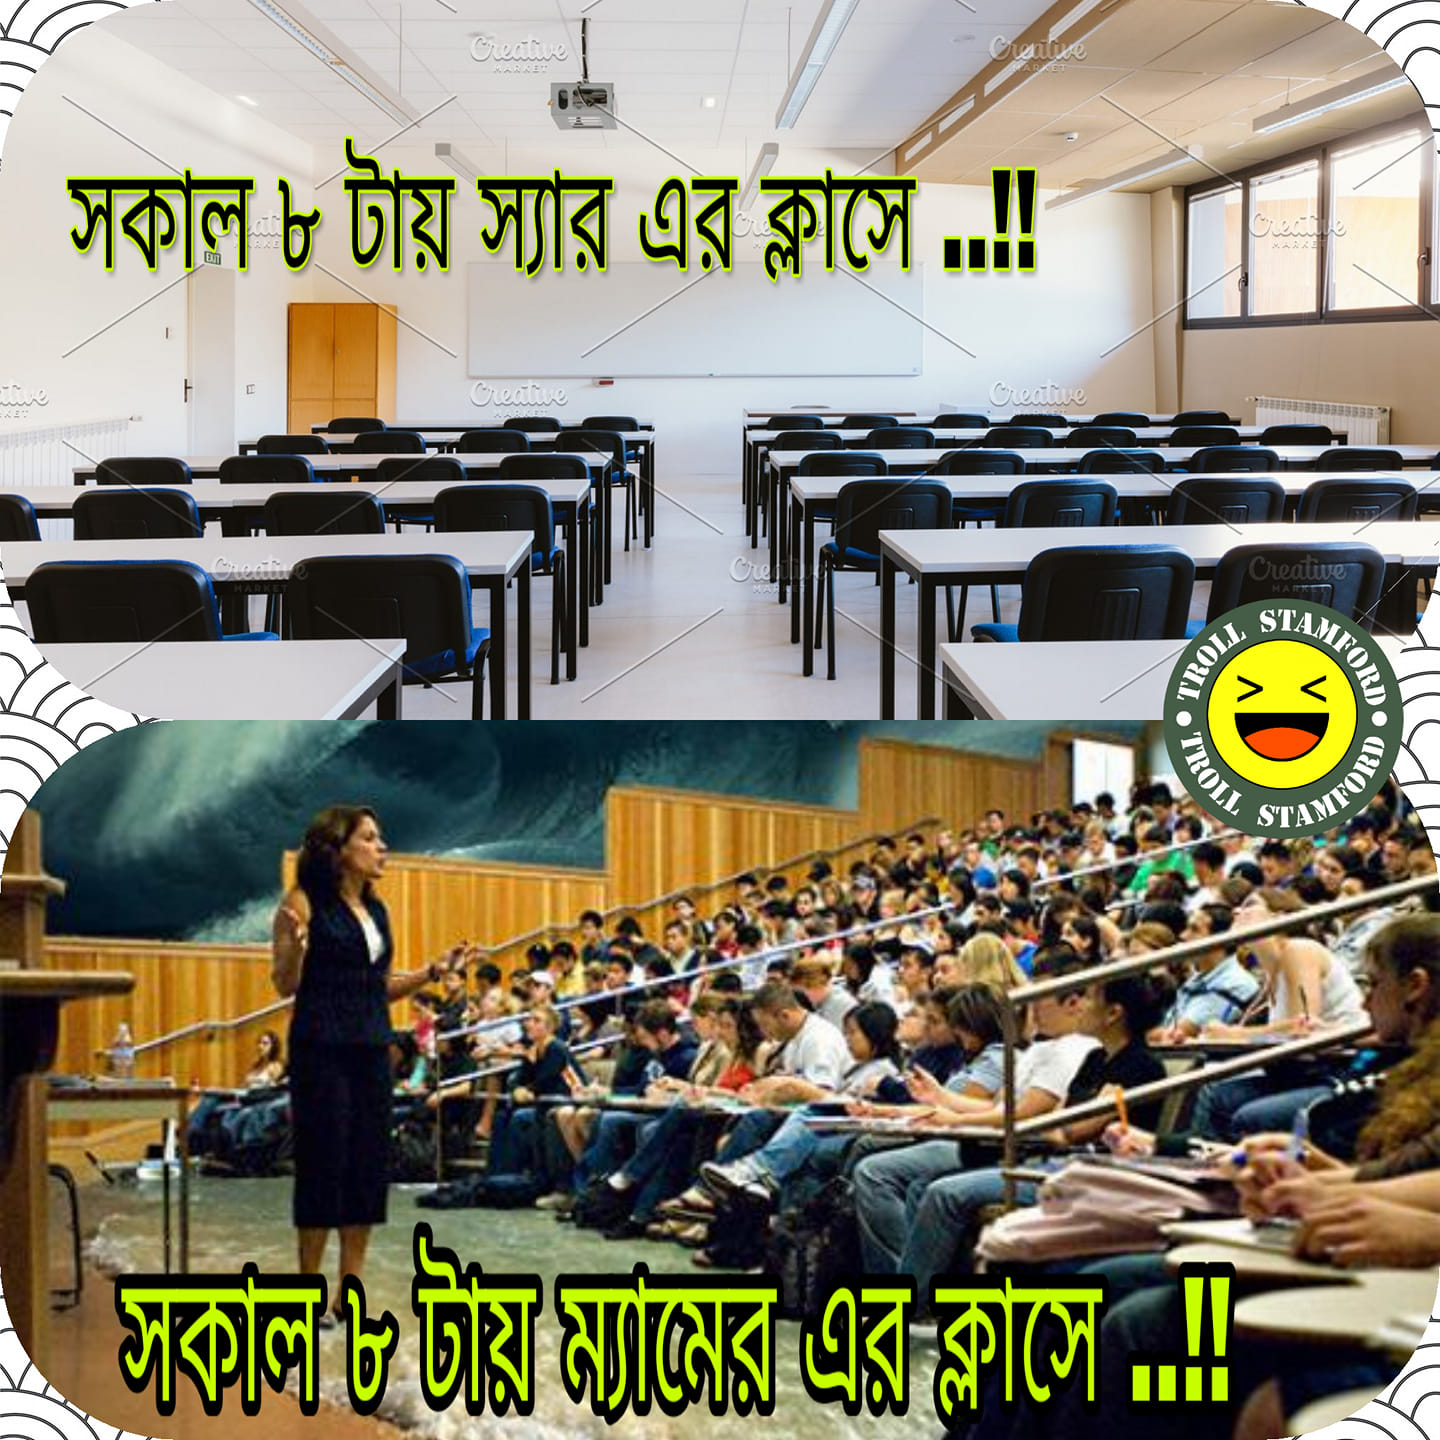
Caption: সকাল ৮ টায় স্যার এর ক্লাসে ...    সকাল ৮ টায় ম্যামের এর ক্লাসে ... !!
Label: non-hate